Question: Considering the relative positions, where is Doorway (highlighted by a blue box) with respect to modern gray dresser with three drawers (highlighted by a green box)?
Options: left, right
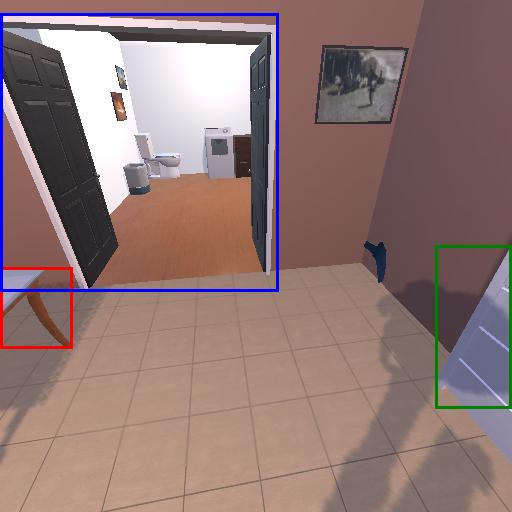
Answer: left